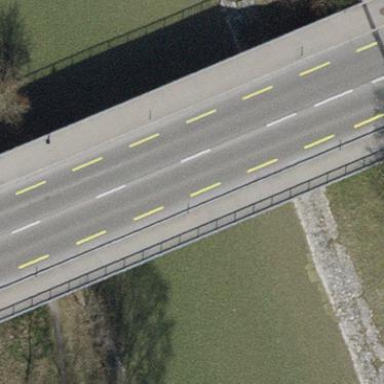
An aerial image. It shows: Bridge with beam structure.